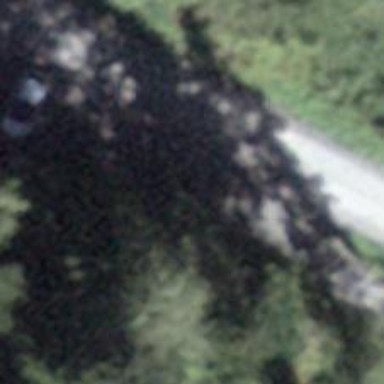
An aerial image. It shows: Bus stop along the road.